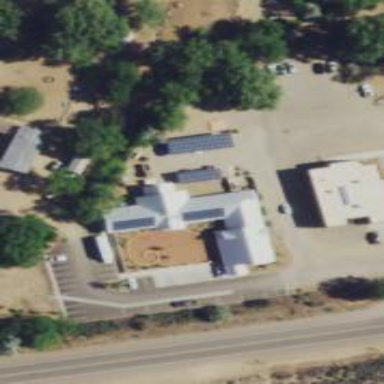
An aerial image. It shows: Healthcare clinic.